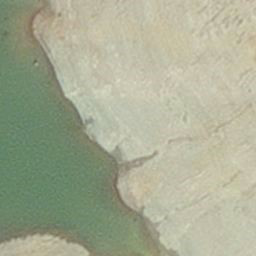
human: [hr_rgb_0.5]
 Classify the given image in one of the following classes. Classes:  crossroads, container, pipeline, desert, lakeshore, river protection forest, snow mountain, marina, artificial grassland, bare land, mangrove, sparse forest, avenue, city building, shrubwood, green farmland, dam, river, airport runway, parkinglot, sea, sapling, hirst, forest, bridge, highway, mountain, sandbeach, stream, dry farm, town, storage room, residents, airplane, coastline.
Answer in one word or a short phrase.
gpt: hirst